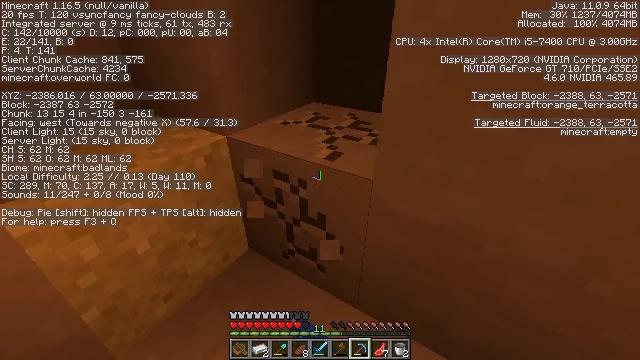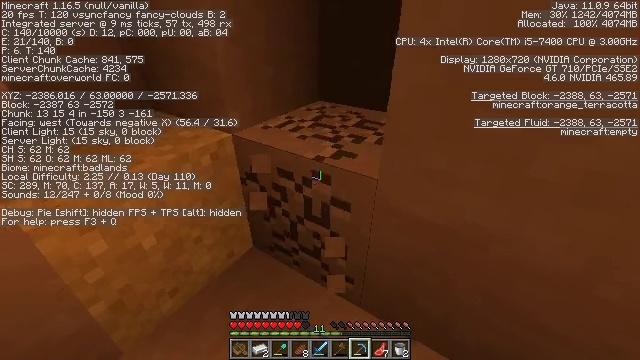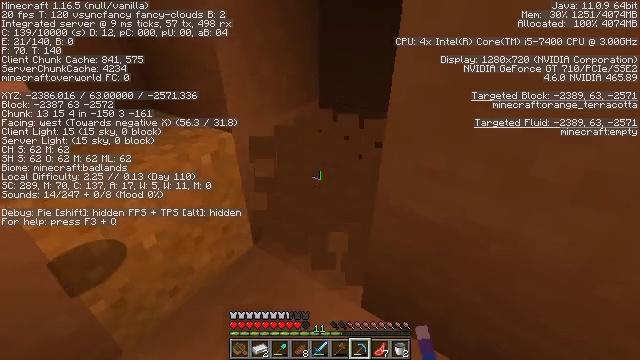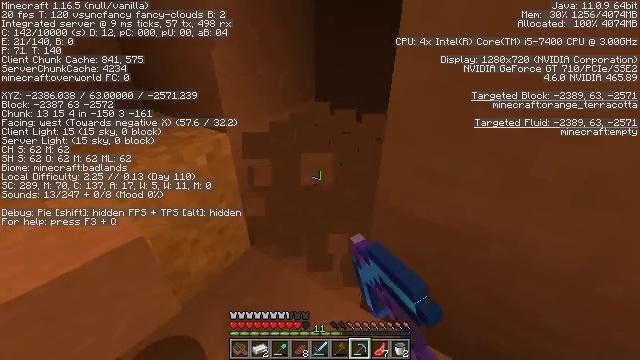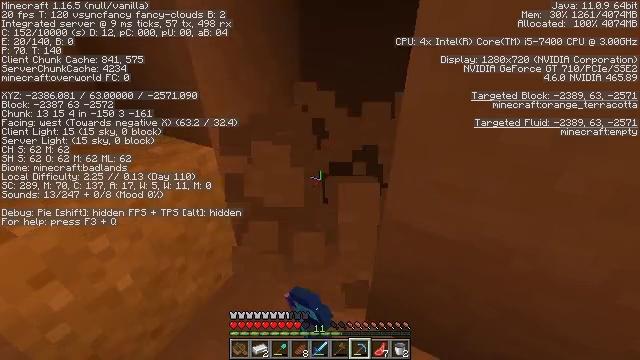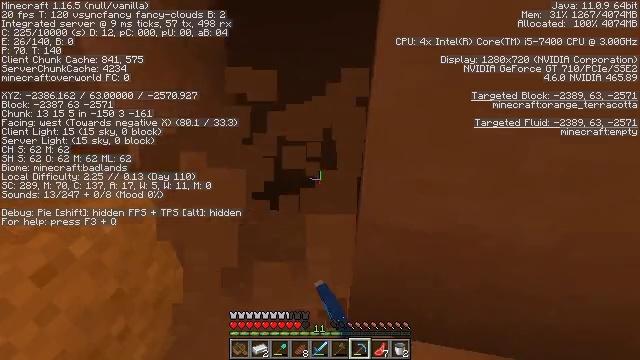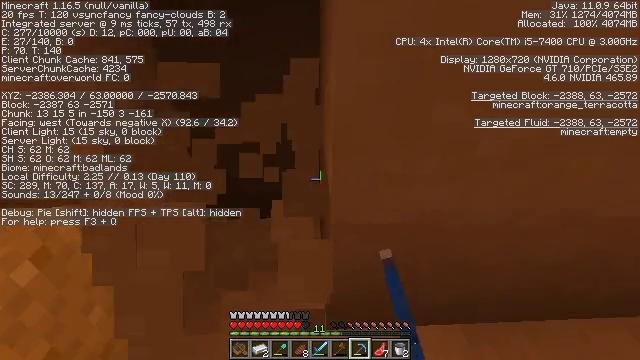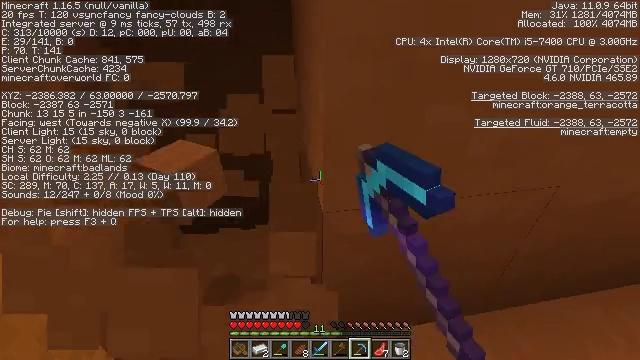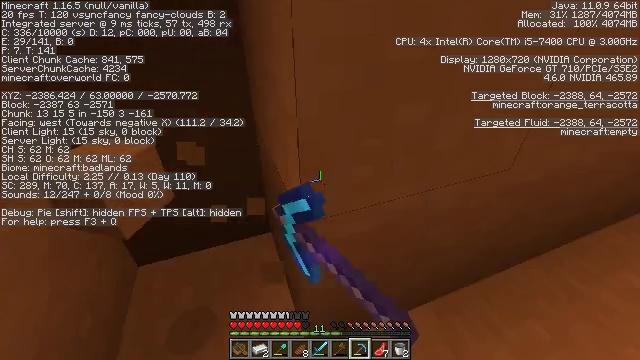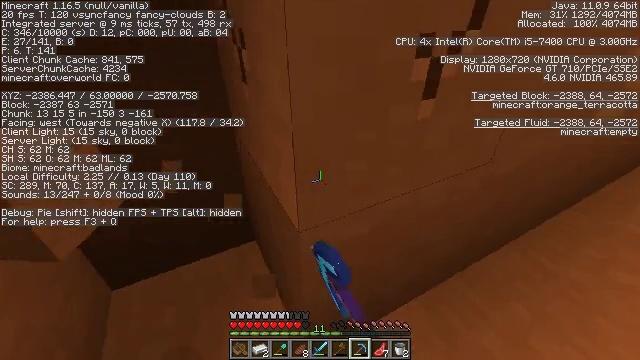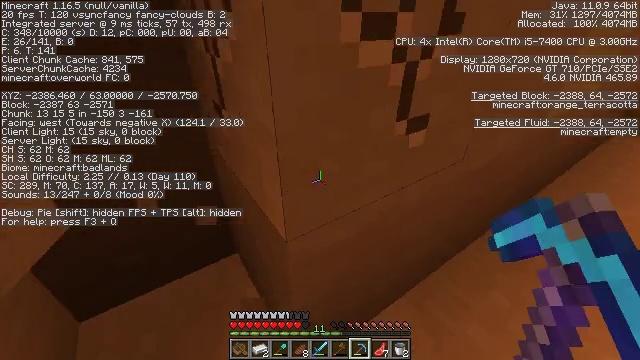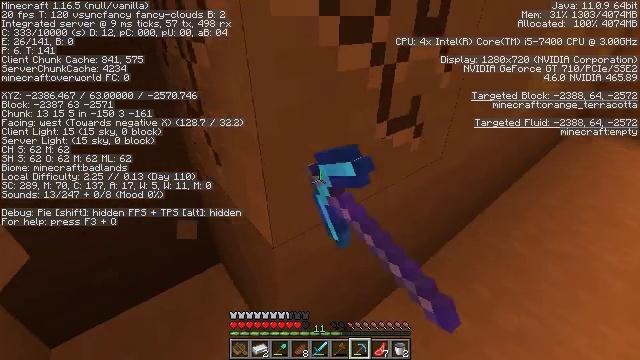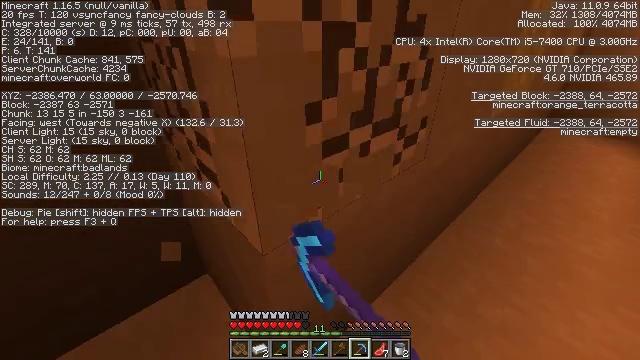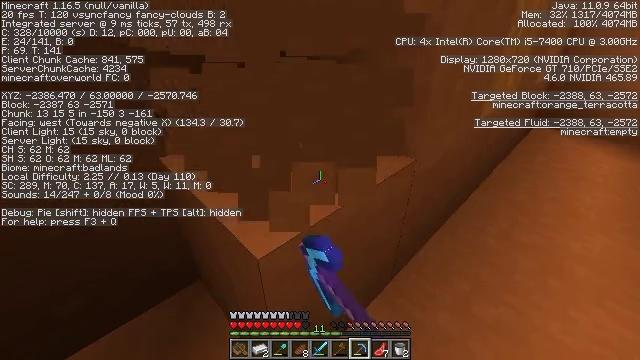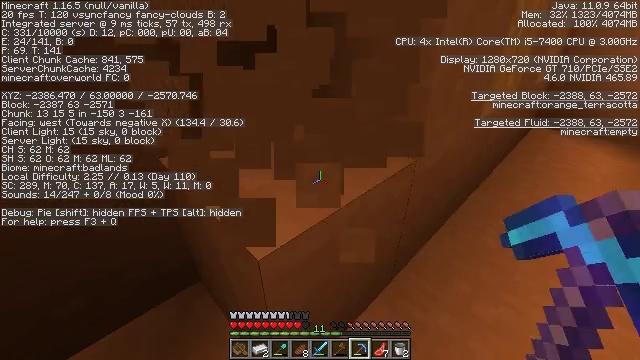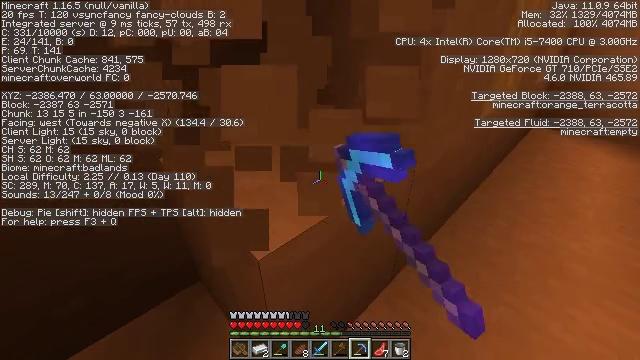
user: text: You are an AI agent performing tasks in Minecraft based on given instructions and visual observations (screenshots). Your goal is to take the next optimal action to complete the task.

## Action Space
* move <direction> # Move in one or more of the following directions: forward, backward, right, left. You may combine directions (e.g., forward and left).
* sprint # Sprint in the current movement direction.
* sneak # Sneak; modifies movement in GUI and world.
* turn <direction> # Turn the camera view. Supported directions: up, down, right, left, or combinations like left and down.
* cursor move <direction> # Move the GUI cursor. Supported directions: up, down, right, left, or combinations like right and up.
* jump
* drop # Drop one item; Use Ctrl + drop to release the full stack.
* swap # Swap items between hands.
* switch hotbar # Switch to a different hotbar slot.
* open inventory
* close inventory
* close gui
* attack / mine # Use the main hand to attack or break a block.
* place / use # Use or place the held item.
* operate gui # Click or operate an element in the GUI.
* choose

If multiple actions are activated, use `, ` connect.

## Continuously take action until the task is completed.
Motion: motion action
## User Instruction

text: Gather orange terracotta blocks.
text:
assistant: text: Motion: turn left, attack / mine
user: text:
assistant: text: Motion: attack / mine
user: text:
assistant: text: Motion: move forward and move left, turn right, attack / mine
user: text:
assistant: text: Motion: move forward and move left, turn right, attack / mine
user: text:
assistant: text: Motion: move forward and move left, turn right, attack / mine
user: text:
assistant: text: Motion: move forward, turn right, attack / mine
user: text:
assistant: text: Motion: turn right, attack / mine
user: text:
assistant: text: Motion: turn right, attack / mine
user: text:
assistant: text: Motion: turn right, attack / mine
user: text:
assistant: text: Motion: turn right and up, attack / mine
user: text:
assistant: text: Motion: turn right, attack / mine
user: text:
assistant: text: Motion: turn right, attack / mine
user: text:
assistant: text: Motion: turn right, attack / mine
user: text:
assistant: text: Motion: attack / mine
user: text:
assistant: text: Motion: attack / mine
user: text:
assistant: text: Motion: attack / mine
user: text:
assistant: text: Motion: attack / mine
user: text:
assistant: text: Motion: attack / mine
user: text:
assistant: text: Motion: turn right, attack / mine
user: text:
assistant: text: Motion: turn right and down, attack / mine
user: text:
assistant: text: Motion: attack / mine
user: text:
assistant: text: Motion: attack / mine
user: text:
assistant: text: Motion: attack / mine
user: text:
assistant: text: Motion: attack / mine
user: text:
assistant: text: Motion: attack / mine
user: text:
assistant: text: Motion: attack / mine
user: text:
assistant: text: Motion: attack / mine
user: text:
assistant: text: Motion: attack / mine
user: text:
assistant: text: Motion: attack / mine
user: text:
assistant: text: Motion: attack / mine